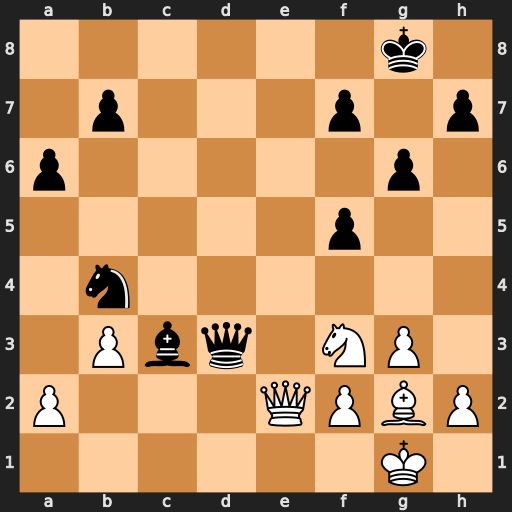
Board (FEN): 6k1/1p3p1p/p5p1/5p2/1n6/1Pbq1NP1/P3QPBP/6K1
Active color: w
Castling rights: -
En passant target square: -
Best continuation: Qe8+ Kg7 Ng5 Qd1+ Bf1